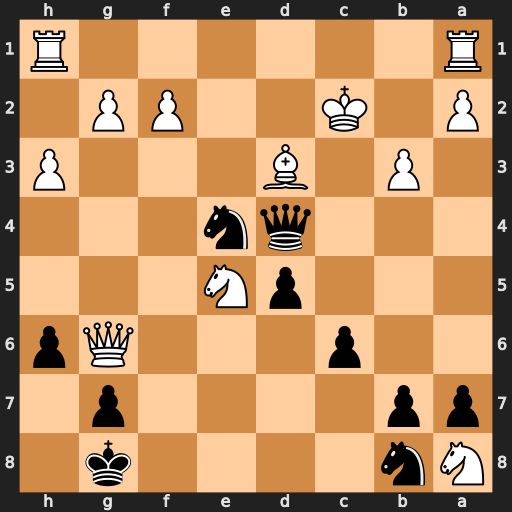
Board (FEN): Nn4k1/pp4p1/2p3Qp/3pN3/3qn3/1P1B3P/P1K2PP1/R6R
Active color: b
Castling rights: -
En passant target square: -
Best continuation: Qc3+ Kb1 Nd2#